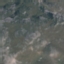
Label: HerbaceousVegetation